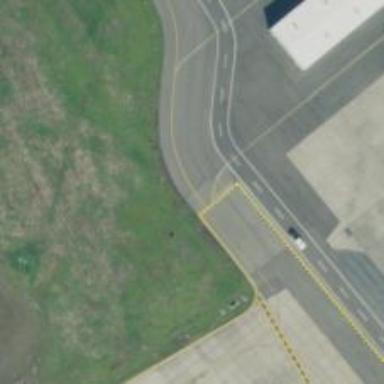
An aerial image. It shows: Image of taxiway at airport.